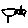
Label: cat